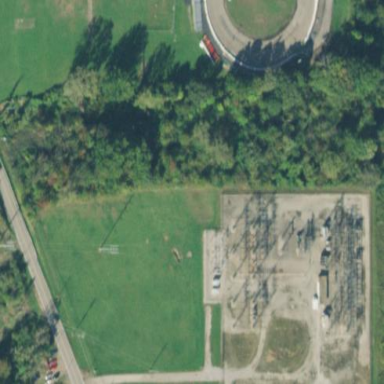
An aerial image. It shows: Power substation.